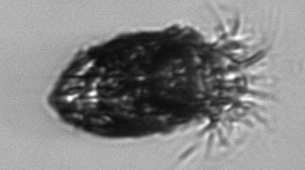
Label: Stenosemella_pacifica